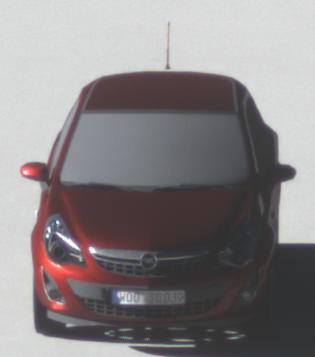
Make: Opel
Model: Corsa 1.2
Detailed model: Corsa (D)
Model produced from: 2011/01
Model produced until: 2014/08
Doors: 3
Color: red
Road condition: dry road
Daytime: morning or afternoon
Contrast: high contrast